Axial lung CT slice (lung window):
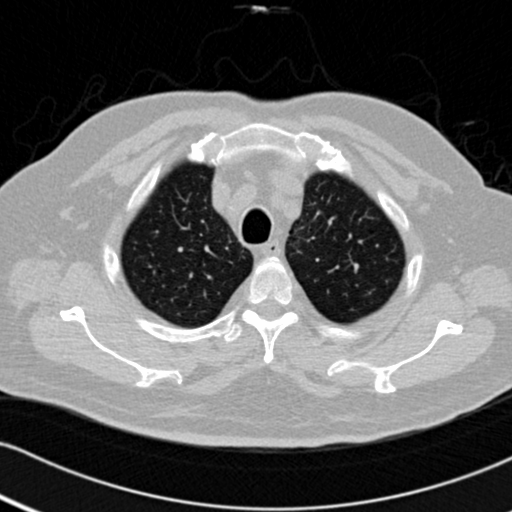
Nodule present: no